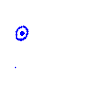
Particle: pion